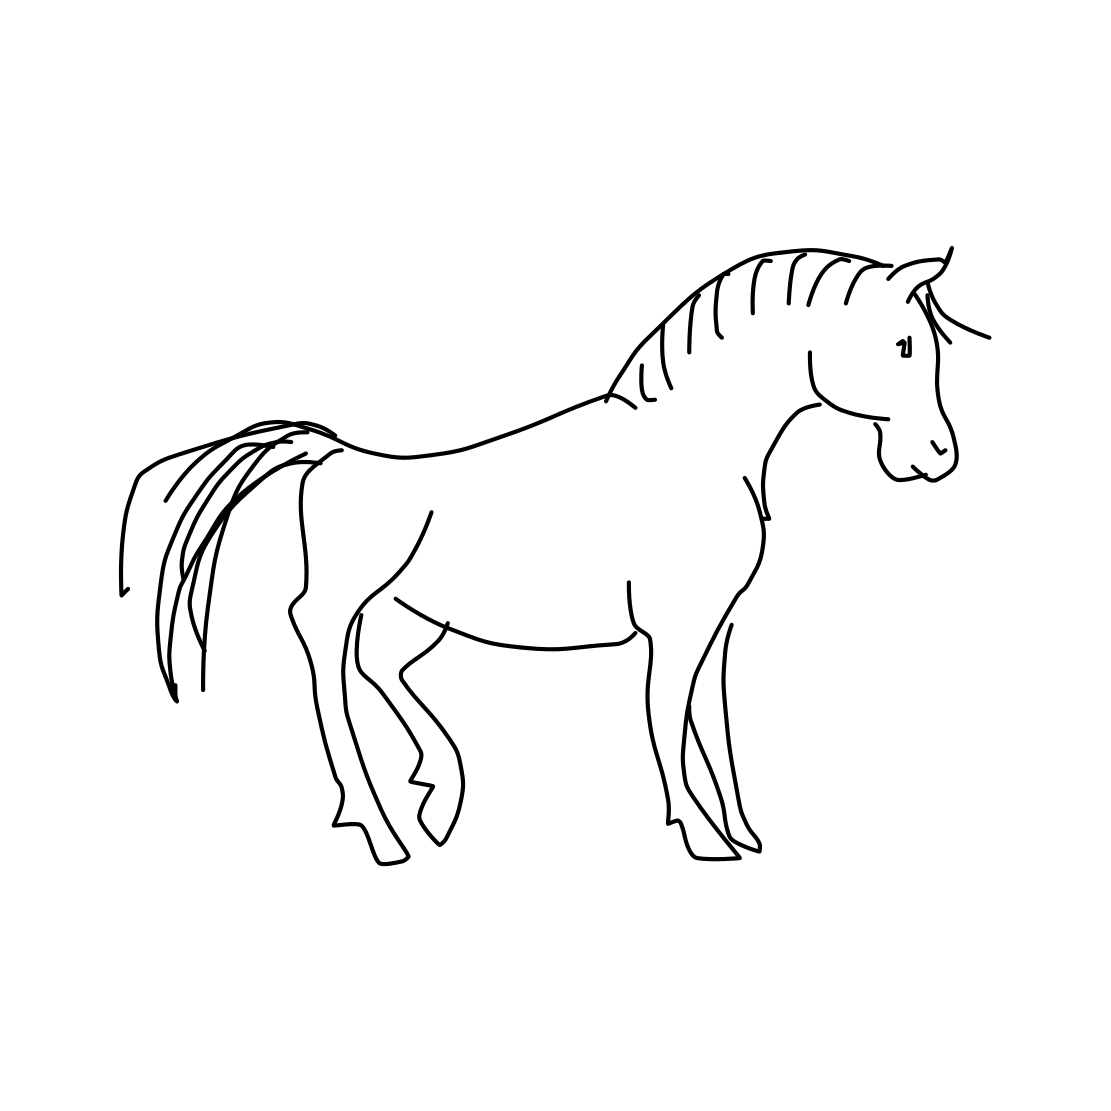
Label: horse